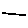
Label: line